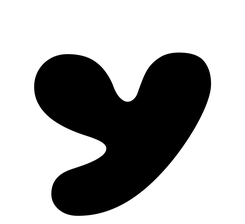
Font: Gluten_Black